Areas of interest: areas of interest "Scenic Spot"
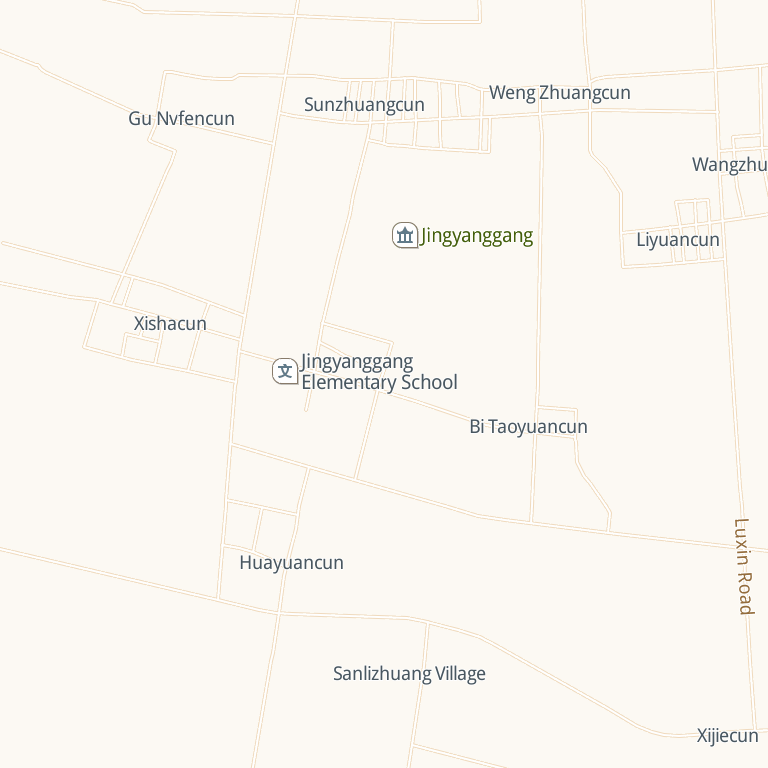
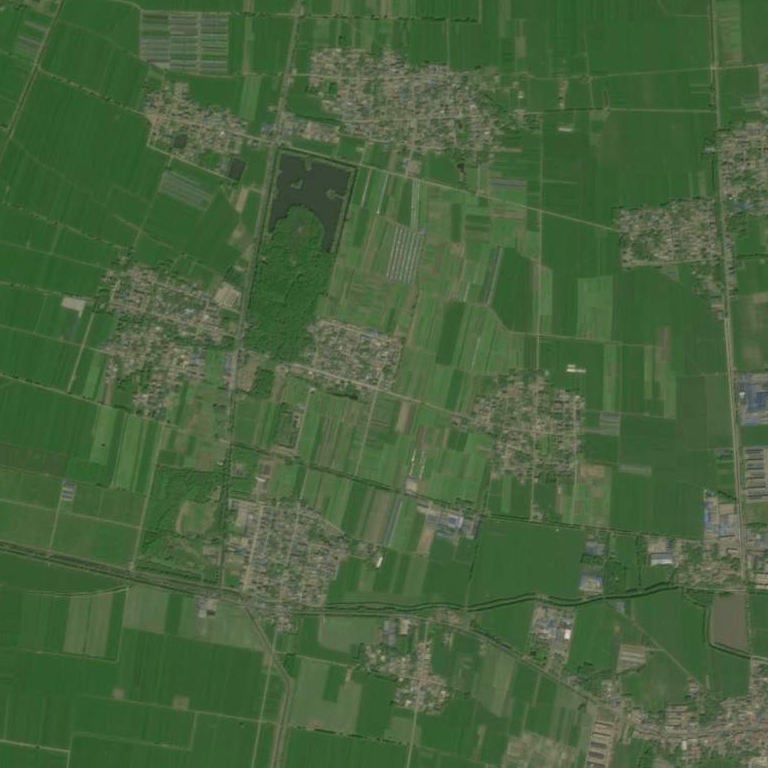